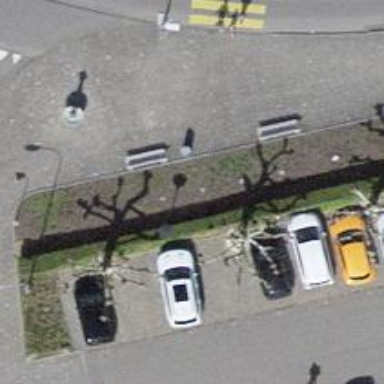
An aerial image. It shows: Bench for seating.